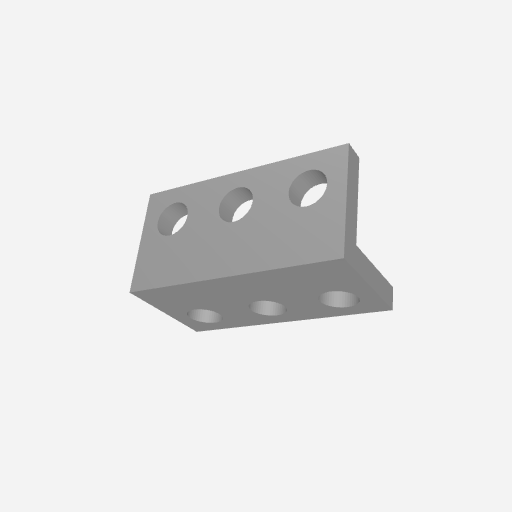
Part: LBeam3H